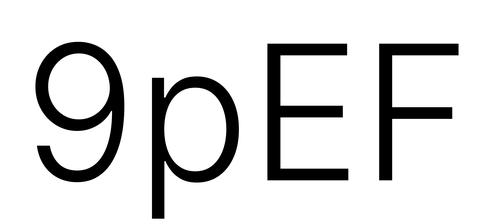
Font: Inter_Light